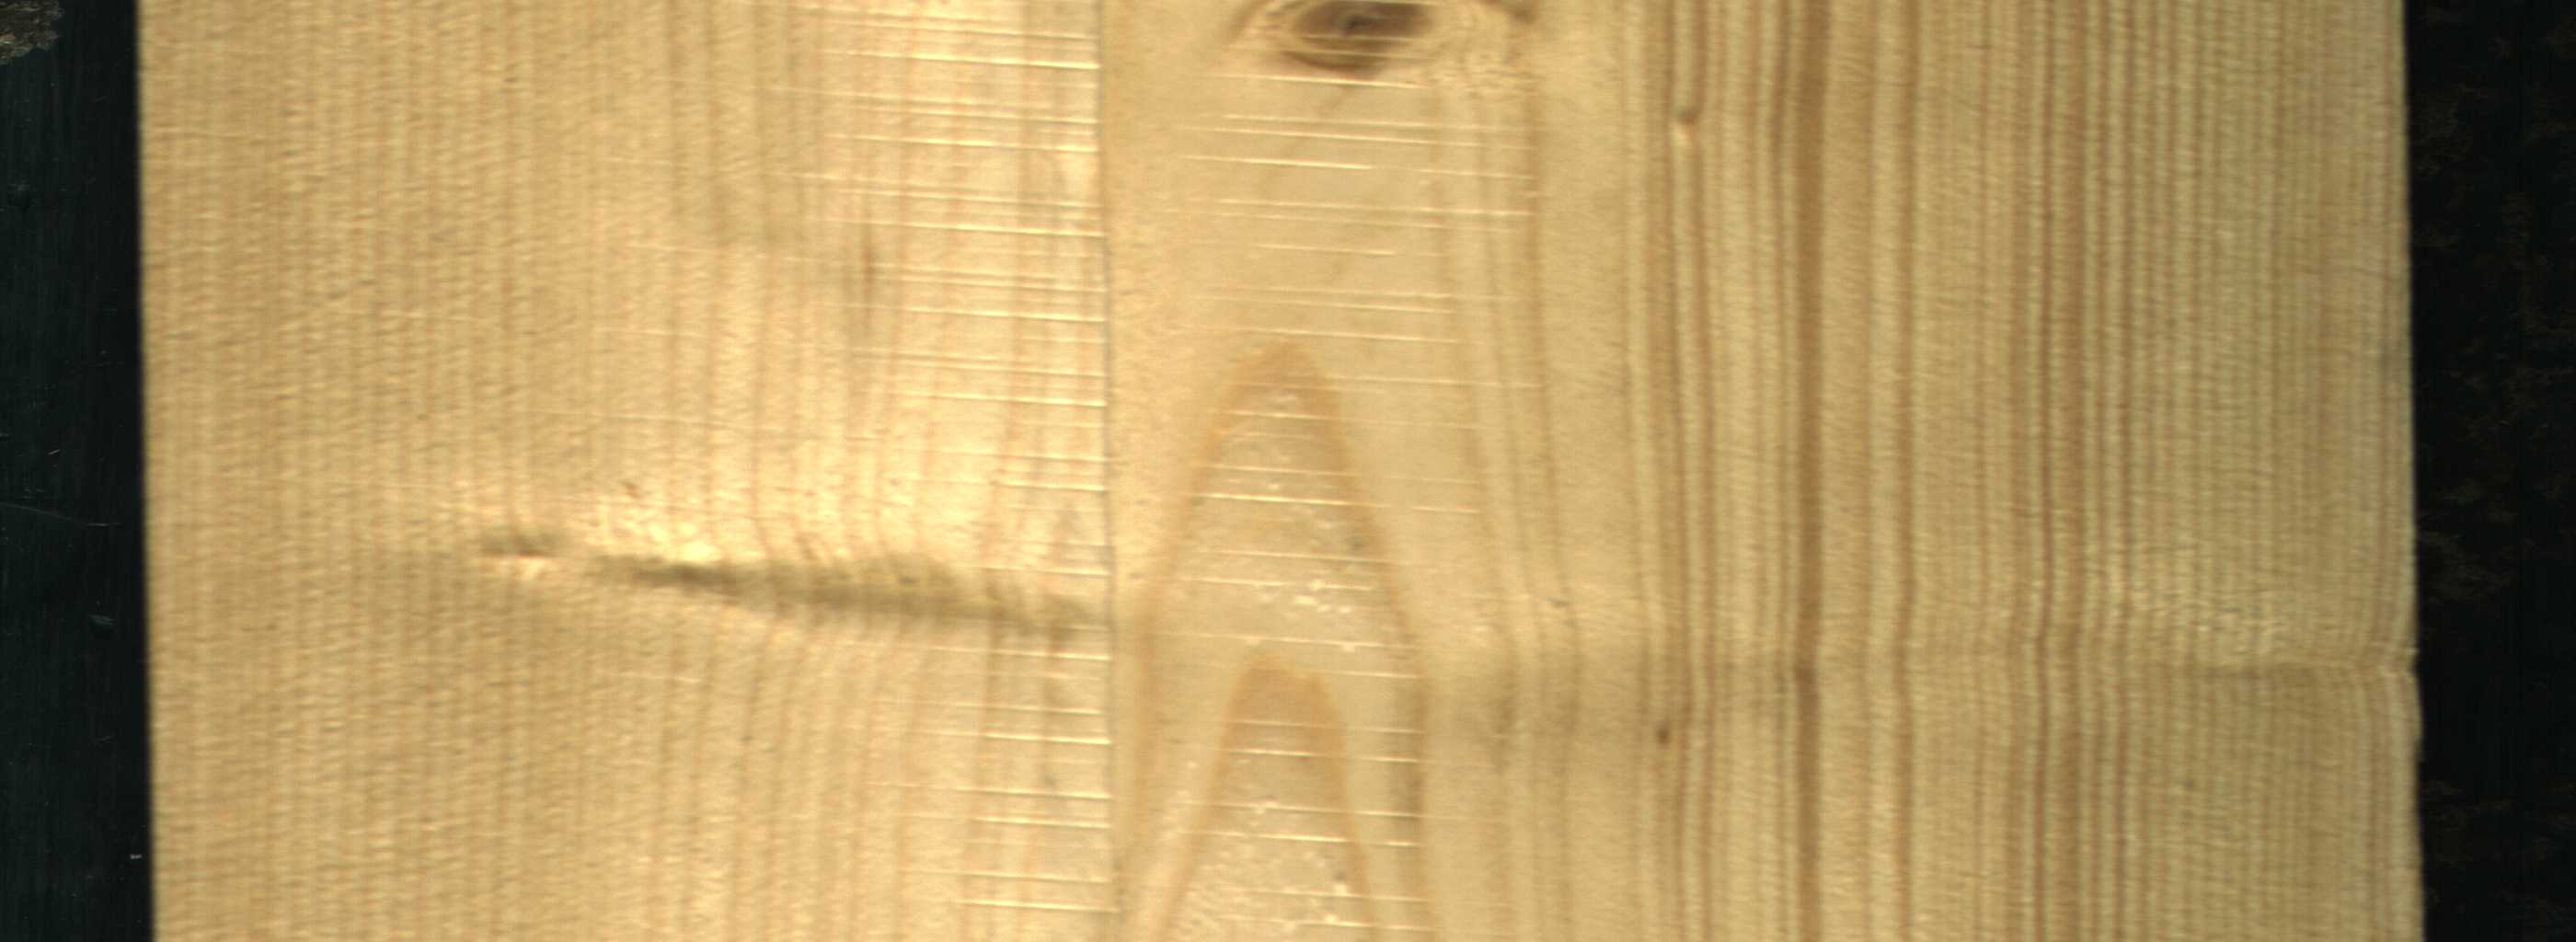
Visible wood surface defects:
Live_Knot